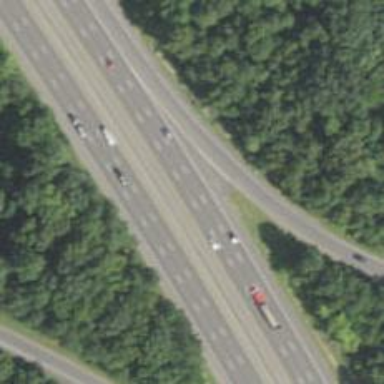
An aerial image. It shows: View of motorway.